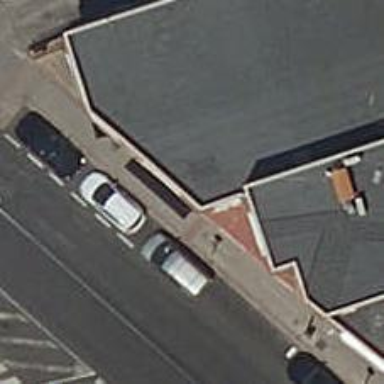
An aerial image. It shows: Restaurant.